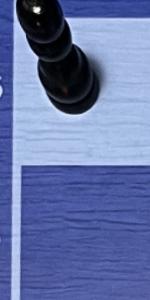
Label: Empty